Question: I have updated and rebuilt my app with a new provision profile that was configured with "Enable for iCloud" checkbox selected in the provision portal.
Next, in XCode, for the app project, I selected the box for "Entitlements" in Targets->Summary->Entitlements as shown below to support iCloud. However, as soon as I add this, I am unable to build the application as I get the dreaded
warning: Application failed codesign verification. The signature was invalid, or it was not signed with an iPhone Distribution Certificate. (-19011)
The app builds successfully with NO codesign errors and installs onto hardware with the proper provisioning profile when the "Enable Entitlements" is unchecked. As soon as I check it, it gets the codesign error.
I also tried updating the entitlements file with ABCDEF.com.myapp (with my real iCloud ID and app id) for the com.apple.developer.ubiquity-container-identifiers value.
What am I doing wrong? Any help is greatly appreciated!

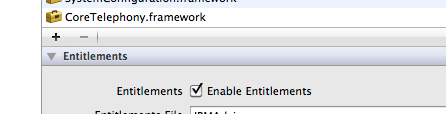
Answer: Btw, I wrote a blog post with a solution which could be helpful.
You may try to copy and paste the '<dict>' of key from your provisioning profile to your.entitlements (a plist) file.
<URL>